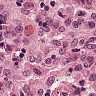
Metastatic tissue present: no